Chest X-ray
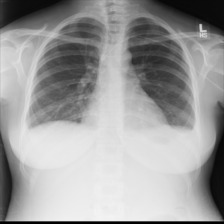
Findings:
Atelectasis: negative
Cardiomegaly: negative
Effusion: negative
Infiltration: negative
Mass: negative
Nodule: negative
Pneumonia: negative
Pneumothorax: negative
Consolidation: negative
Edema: negative
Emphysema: negative
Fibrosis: negative
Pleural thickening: negative
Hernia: negative